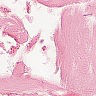
Metastatic tissue present: no